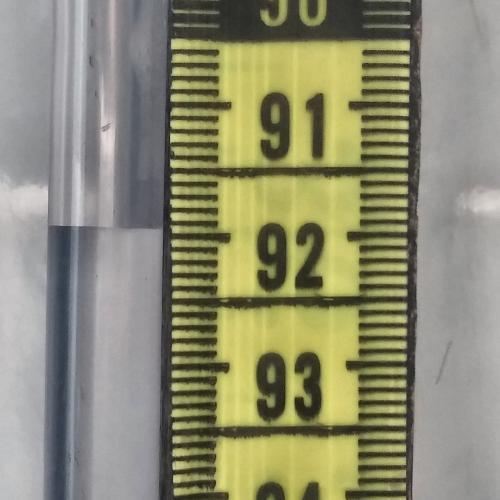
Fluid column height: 91.9 cm